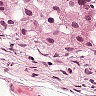
Metastatic tissue present: yes